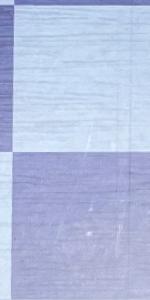
Label: Empty